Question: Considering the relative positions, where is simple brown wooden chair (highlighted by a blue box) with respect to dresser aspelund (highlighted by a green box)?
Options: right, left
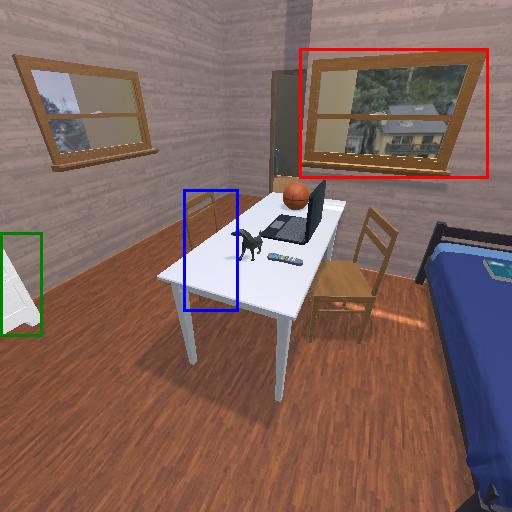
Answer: right